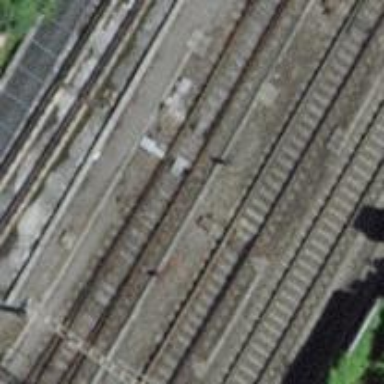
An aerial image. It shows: Railway switch.